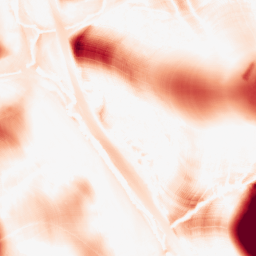
Category: morphological
Decomposition family: tophat
Decomposition parameters: size: 50
mode: white
Upsampling method: sinc_hamming
Upsampling parameters: scale: 4
kernel_size: 16
Upsampling scale: 4